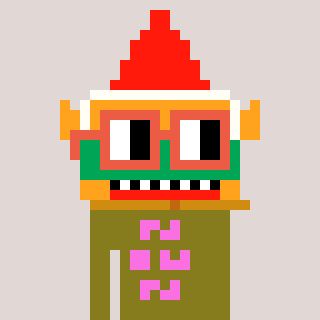
a pixel art character with square orange glasses, a gnome-shaped head and a gunk-colored body on a warm background